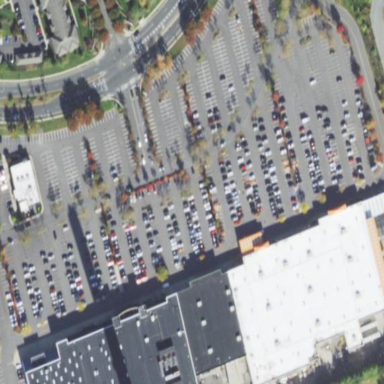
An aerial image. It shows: Retail area.